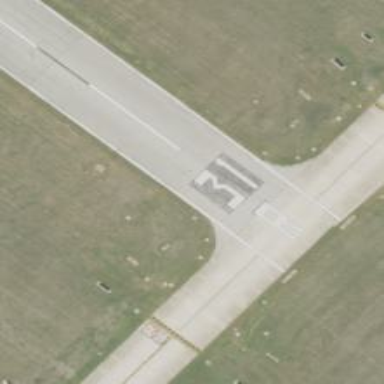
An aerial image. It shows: Asphalt runway at the airport.